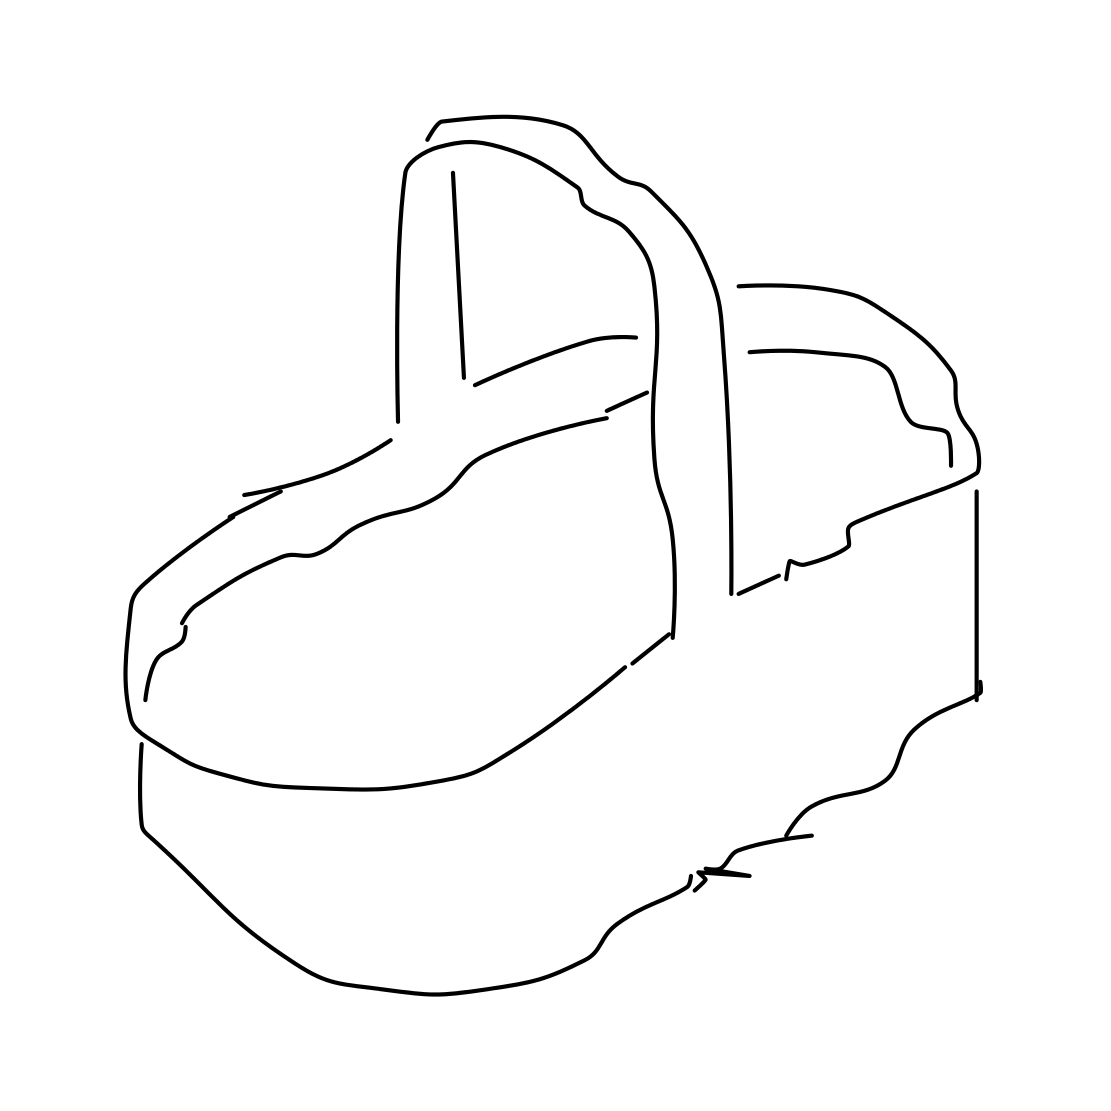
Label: basket